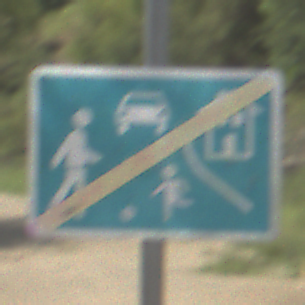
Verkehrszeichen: EndeVerkehrsberuhigterBereich
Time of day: Midday
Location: Outdoor (Nature)
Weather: PartlyCloudy
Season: NotSpecified
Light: Natural